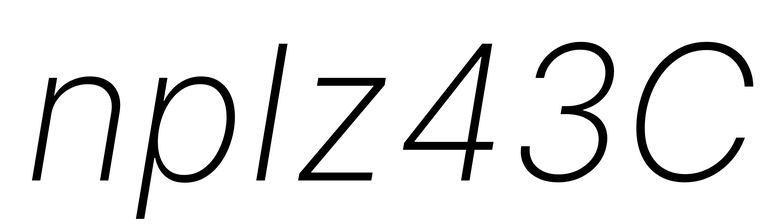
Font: Inter-Italic_ExtraLight_Italic